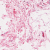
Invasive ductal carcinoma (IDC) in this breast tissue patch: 0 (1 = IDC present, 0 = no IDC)